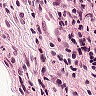
Metastatic tissue present: yes